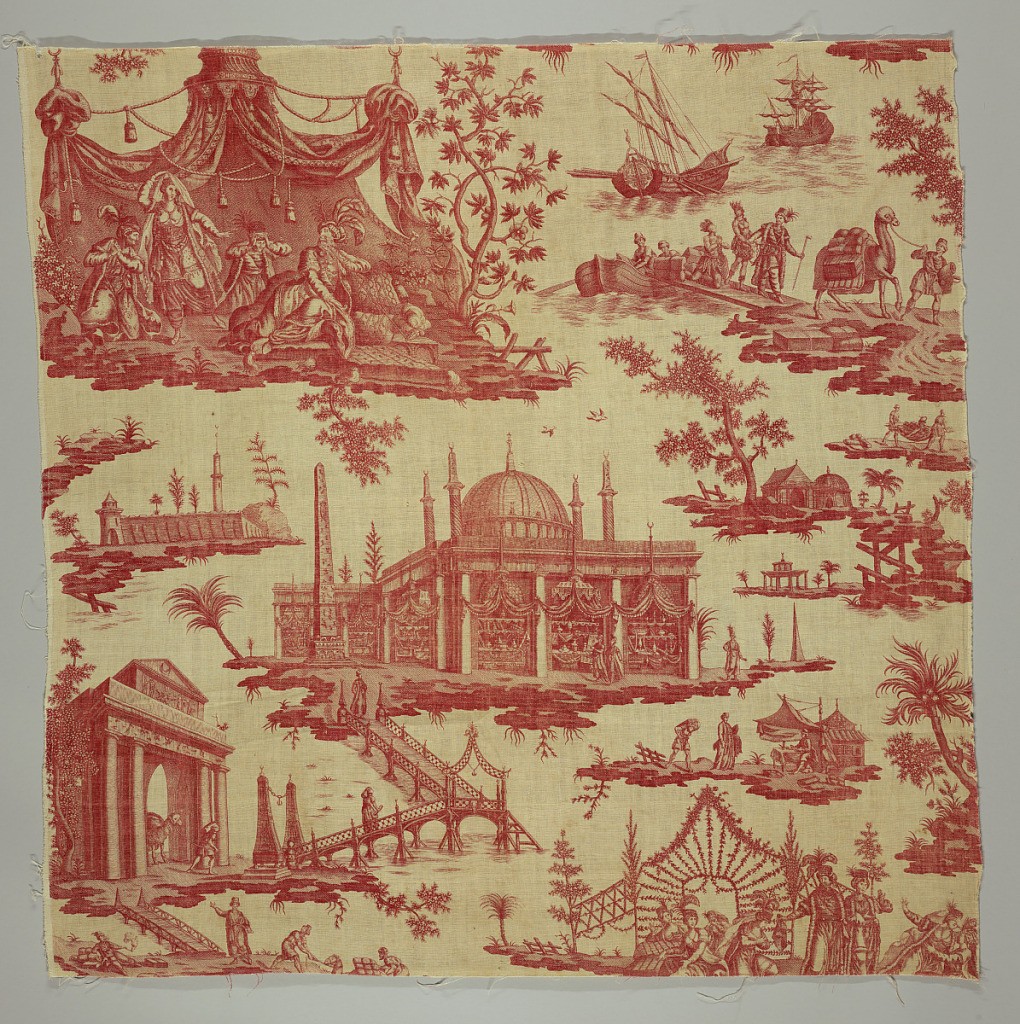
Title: La foire du Caire (The Cairo Fair)
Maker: Petitpierre et Cie, Nantes, France, 1770–1848
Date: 1785–90
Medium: cotton Technique: printed by engraved copper plate on plain weave
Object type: Textile
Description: Scenes of an Egyptian bazaar. In red on white.